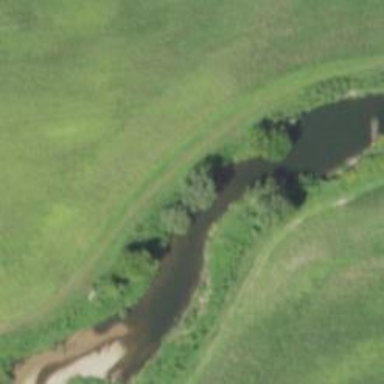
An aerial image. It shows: Beautiful view of river.